Question: I Want to create an android activity which will have few vertical stripes, here is my code:
'''
<LinearLayout
android:layout_width="fill_parent"
android:layout_height="50dp"
android:background="#CCCCCC" >
</LinearLayout>
<LinearLayout
android:layout_width="fill_parent"
android:layout_height="250dp"
android:background="#FFFFFF" >
</LinearLayout>
'''
As you can see the upper stripe is 50 dp and the bottom stripe is 250 dp. the problem is that I am seeing only one stripe, here is what I see:

I see only one stripe.
How should I do this right?
Thanks
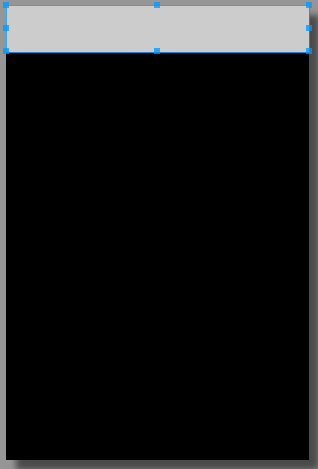
Answer: I think your parent 'LinearLayout''s 'orientation' attribute is 'horizontal'. If you make its orientation ('android:orientation') set to 'vertical' the problem should be fixed.
Please post your whole layout file.